Question: I need to add a UIView created in IB multiple times to a scrollView. Kind of like a TableView Cell. The code below only creates the View once. I could of course create the UIView programmatically and make it work, however that makes AutoLayout more difficult.
How can I create a View with subview (eg ImageView, Labels etc) in StoryBoard and duplicate it in a scrollView?
'''
class ScrollViewController: UIViewController {
@IBOutlet var backgroundView: UIView!
let scrollView = UIScrollView()
override func viewDidLoad() {
super.viewDidLoad()
let height = CGFloat(200.0)
self.scrollView.frame = self.view.bounds
//Make scrollView (height) = number of UIViews
self.scrollView.contentSize = CGSizeMake(self.view.bounds.size.width, height*2)
self.view.addSubview(self.scrollView)
var y = CGFloat(0.0)
for i in 0..<2 {
backgroundView.frame = CGRectMake(0, y, 20, 20)
self.scrollView.addSubview(backgroundView)
y += height
}
}
'''

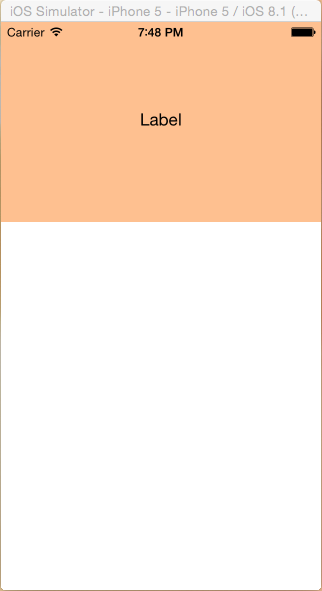
Answer: One way to do this is to put the view in its own XIB. In code, create a single instance of <URL> repeatedly. This is probably the simplest solution.
If you insist on using a storyboard, you can put the view under its own view controller. Then you can load multiple copies of both the view controller and the view using <URL>.
Another approach is to serialize the view to an archive using <URL>, you may end up duplicating a much larger object graph than you intended.
### UPDATE
Let's say you created a custom subclass of 'UIView' named 'MyView'. Create a XIB by choosing File > New > File from the menu bar. In the dialog box, choose iOS > User Interface, then click the View icon. Name the XIB 'MyView.xib'. Set the custom class of the view in the XIB to 'MyView'. Lay out the subviews of 'MyView', set up constraints, and hook up the outlets of 'MyView' to its subviews.
To load the XIB, you'll want to create an instance of 'UINib' and then send it 'instantiateWithOwner:options:' repeatedly. I would do it in a class method on 'MyView', like this:
'''
@implementation MyView
static UINib *nib;
+ (instancetype)instantiate {
if (nib == 0) {
[[NSNotificationCenter defaultCenter] addObserver:self selector:@selector(didReceiveMemoryWarning) name:UIApplicationDidReceiveMemoryWarningNotification object:nil];
NSString *myClassName = NSStringFromClass(self);
NSBundle *myClassBundle = [NSBundle bundleForClass:self];
nib = [UINib nibWithNibName:myClassName bundle:myClassBundle];
}
NSArray *topLevelObjects = [nib instantiateWithOwner:nil options:nil];
return [topLevelObjects firstObject];
}
+ (void)didReceiveMemoryWarning {
[[NSNotificationCenter defaultCenter] removeObserver:self name:UIApplicationDidReceiveMemoryWarningNotification object:nil];
nib = nil;
}
@end
'''
Note that I've gone to some extra trouble here to discard the 'UINib' object on a low-memory warning.
Anyway, to create an instance of 'MyView', you can just do this:
'''
MyView *myView = [MyView instantiate];
'''
That will create the 'UINib' object if necessary, and then ask it to instantiate the view. Each call will return a new instance of 'MyView' loaded from the XIB.